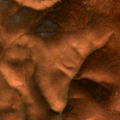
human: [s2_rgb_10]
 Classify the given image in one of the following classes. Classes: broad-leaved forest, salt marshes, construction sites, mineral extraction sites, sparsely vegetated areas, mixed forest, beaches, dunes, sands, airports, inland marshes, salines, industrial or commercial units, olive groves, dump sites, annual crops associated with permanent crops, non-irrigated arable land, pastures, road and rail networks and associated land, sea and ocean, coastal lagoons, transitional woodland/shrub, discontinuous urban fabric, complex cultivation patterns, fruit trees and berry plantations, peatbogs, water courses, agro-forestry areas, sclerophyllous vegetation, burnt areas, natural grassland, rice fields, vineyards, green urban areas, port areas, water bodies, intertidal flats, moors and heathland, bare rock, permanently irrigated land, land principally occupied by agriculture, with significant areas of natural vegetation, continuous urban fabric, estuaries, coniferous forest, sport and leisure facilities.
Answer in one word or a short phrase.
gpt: broad-leaved forest